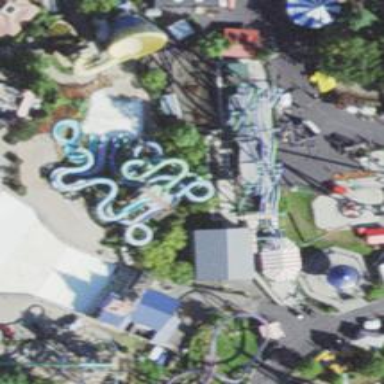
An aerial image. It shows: Water slide attraction.